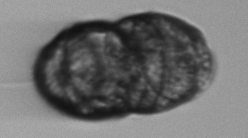
Label: Margalefidinium